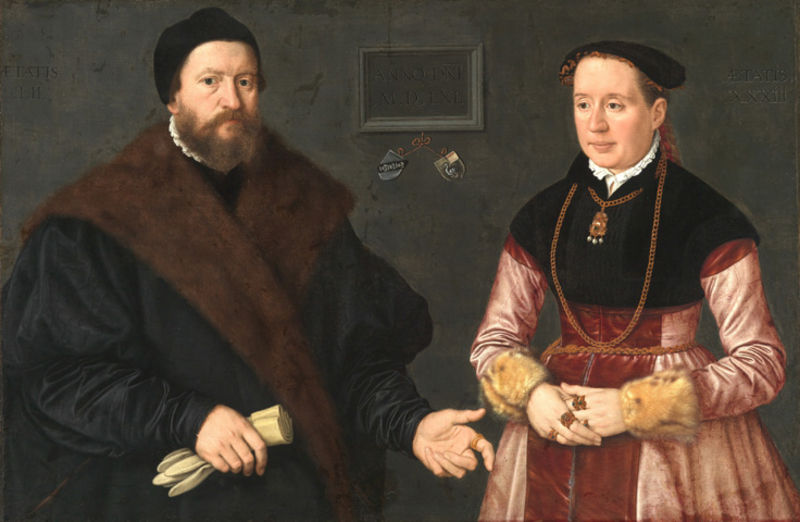
Titel: Doppelbildnis Balthasar Dörrer und seine zweite Gattin Magdalena Bayerin
Künstler: Nicolas Neufchatel
Standort: Karlsruhe
Institution: Staatliche Kunsthalle Karlsruhe
Schlagwörter: dunkel, gemälde, gruppe, hand, kopf, mann, umhang, braun, fenster, finger, frau, handschuh, handschuhe, hut, kleid, kopfbedeckungen, männer, orange, schmuck, schwarz, dame, gürtel, rot, schal, haube, malerei, rock, alt, bart, kappe, mütze, mützen, wand, barock, blicke, falten, kleidung, kragen, pelz, rahmen, samt, stein, vollbart, ärmel, bild, bildnis, gruppenporträt, halskrause, herr, hände, niederlande, portrait, porträt, signatur, öl, gold, mantel, adel, kaufmann, paar, england, kontrast, locken, perle, perlen, renaissance, rosa, seide, fell, taille, schrift, italien, mieder, datierung, kette, mauer, blue, hands, hat, men, people, priest, red, velvet, women, black, dick, dress, face, female, nose, old, wall, woman, inschrift, datum, gown, hausdame, pink, two, brown, rüschen, ring, stola, geschwister, doppelbildnis, doppelportrait, schild, ringe, porträts, künstler, text, ketten, abzeichen, nerz, ehefrau, ehemann, krause, bildniss, lachs, wappen, ehepaar, ehe, eheleute, barett, pelzkragen, selbstportrait, anhänger, goldkette, portät, glove, hanschuh, geschnürt, man, mittelalter, ear, girl, head, reichtum, zugewandt, eyes, male, breughel, hochzeit, patrizier, kaufleute, gurt, dürer, niederland, bodice, ornament, blaz, brusttuch, cap, coat, fur, mouth, silk, hats, beard, berührung, couple, necklace, pair, curl, photo, portraits, love, satin, mann frau, clothes, latein, fugger, römische zahlen, monk, italienisch, rennesaince, coat of arms, goldring, eye, holbein, fingers, fra, lips, bedeckung, jahreszahlen, whiskers, gloves, schaube, jan van eyck, humans, protestanten, protestantisch, anno, rich, felt, gemalde, standing, geboren, offiziell, moustache, rings, pelze, goldringe, verbrämt, damt, serious, ruff, handshcuh, jewelry, pelzverbrämt, emblem, thoughtful, husband, wife, braid, caps, petticoat, elz, jette, 2, held, emblems, brows, plaque, huut, necklet, guy, handshake, jewellery, jewlery, man woman, shields, browm, fur coat, kettemantel, unhappy, charm, crests, goller, rich man, 1470, handschh, diplomacy, caoo, knecklace, backky, fur trimmed